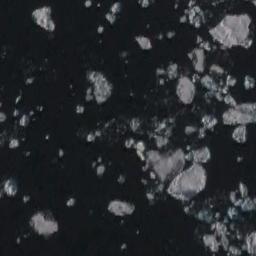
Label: sea_ice